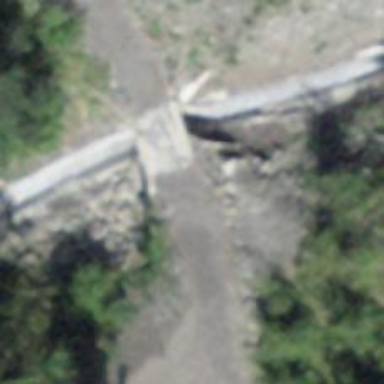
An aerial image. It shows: Gravel track on bridge with grade3 tracktype.